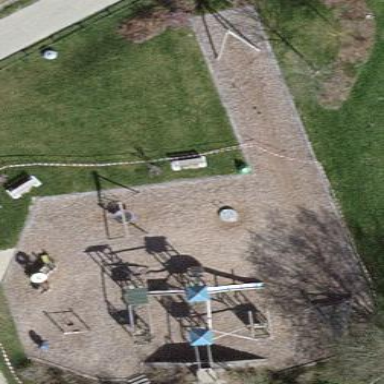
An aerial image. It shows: Playground area for leisure land.